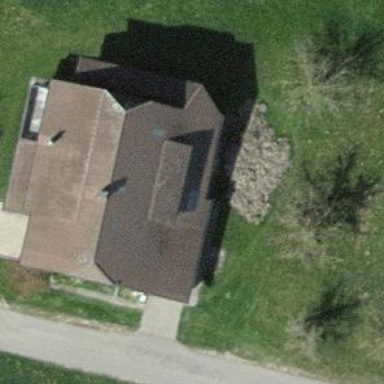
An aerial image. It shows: Farm building.